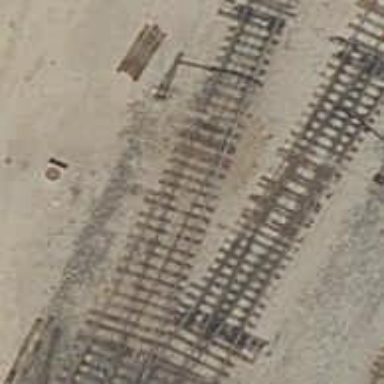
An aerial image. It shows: Rail yard with electrified contact lines for the trains.